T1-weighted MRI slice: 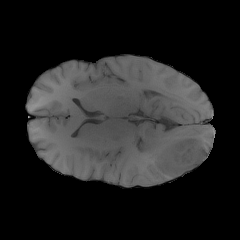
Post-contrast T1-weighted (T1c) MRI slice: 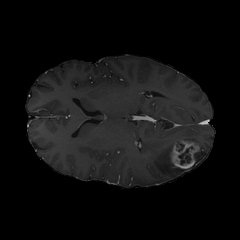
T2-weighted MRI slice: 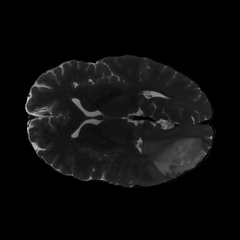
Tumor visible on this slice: yes